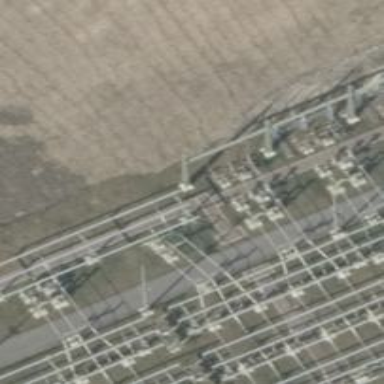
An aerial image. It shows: Power line with 3 cables. It is situated in bay.